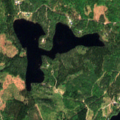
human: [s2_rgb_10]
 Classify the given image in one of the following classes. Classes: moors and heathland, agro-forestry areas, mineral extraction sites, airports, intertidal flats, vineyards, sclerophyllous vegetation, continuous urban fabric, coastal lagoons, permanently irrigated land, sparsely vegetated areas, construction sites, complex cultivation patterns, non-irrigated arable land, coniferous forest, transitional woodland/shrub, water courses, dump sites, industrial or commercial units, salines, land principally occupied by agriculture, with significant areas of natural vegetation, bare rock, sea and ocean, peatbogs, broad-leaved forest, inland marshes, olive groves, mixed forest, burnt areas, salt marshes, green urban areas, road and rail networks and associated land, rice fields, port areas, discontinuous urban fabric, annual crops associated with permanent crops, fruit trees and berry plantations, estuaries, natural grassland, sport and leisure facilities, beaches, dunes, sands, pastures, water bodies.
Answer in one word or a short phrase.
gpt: coniferous forest, mixed forest, water bodies